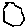
Label: hexagon